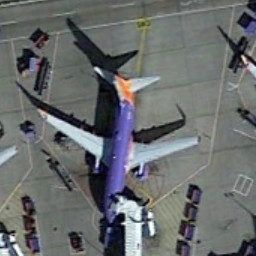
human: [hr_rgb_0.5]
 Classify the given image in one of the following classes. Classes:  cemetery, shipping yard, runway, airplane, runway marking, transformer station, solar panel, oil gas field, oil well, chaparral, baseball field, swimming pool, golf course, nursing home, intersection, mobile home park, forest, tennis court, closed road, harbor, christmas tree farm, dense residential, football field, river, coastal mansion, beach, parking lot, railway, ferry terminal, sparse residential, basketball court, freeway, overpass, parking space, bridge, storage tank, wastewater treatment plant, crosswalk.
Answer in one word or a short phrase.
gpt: airplane